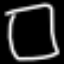
Label: square